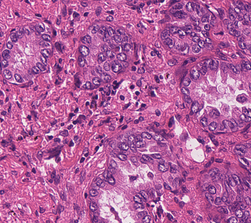
Tumor epithelial tissue: yes
Tumor-associated stroma tissue: yes
Normal tissue: no